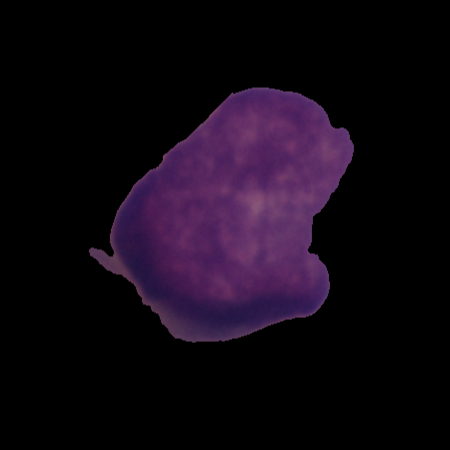
Label: cancer